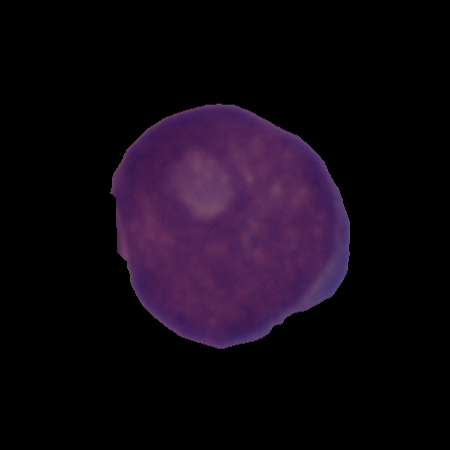
Label: cancer